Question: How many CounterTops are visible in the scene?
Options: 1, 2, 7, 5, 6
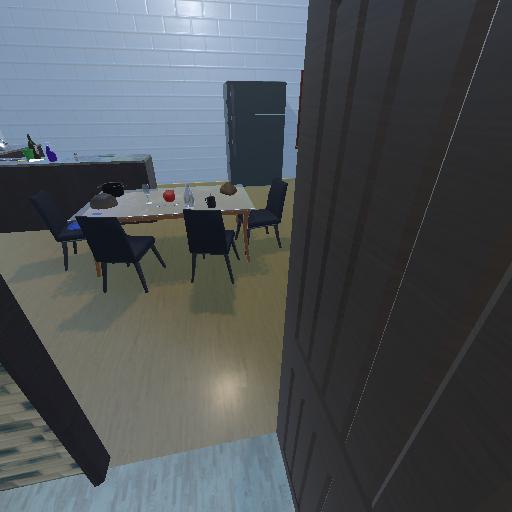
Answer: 1